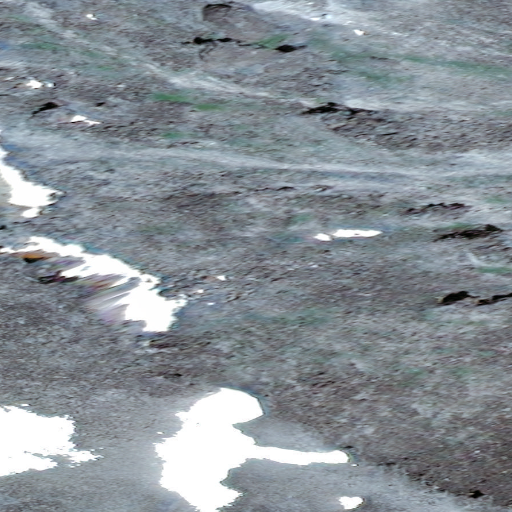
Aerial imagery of mountain in Alaska named Cone Mountain containing only unknown